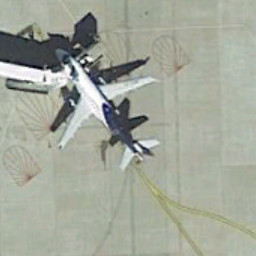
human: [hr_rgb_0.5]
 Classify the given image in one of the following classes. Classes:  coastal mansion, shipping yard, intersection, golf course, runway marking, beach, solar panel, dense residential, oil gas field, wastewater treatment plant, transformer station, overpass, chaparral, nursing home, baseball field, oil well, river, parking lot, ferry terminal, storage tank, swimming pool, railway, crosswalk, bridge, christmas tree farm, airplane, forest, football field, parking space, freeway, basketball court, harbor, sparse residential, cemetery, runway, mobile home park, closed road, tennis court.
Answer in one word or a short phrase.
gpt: airplane